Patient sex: F
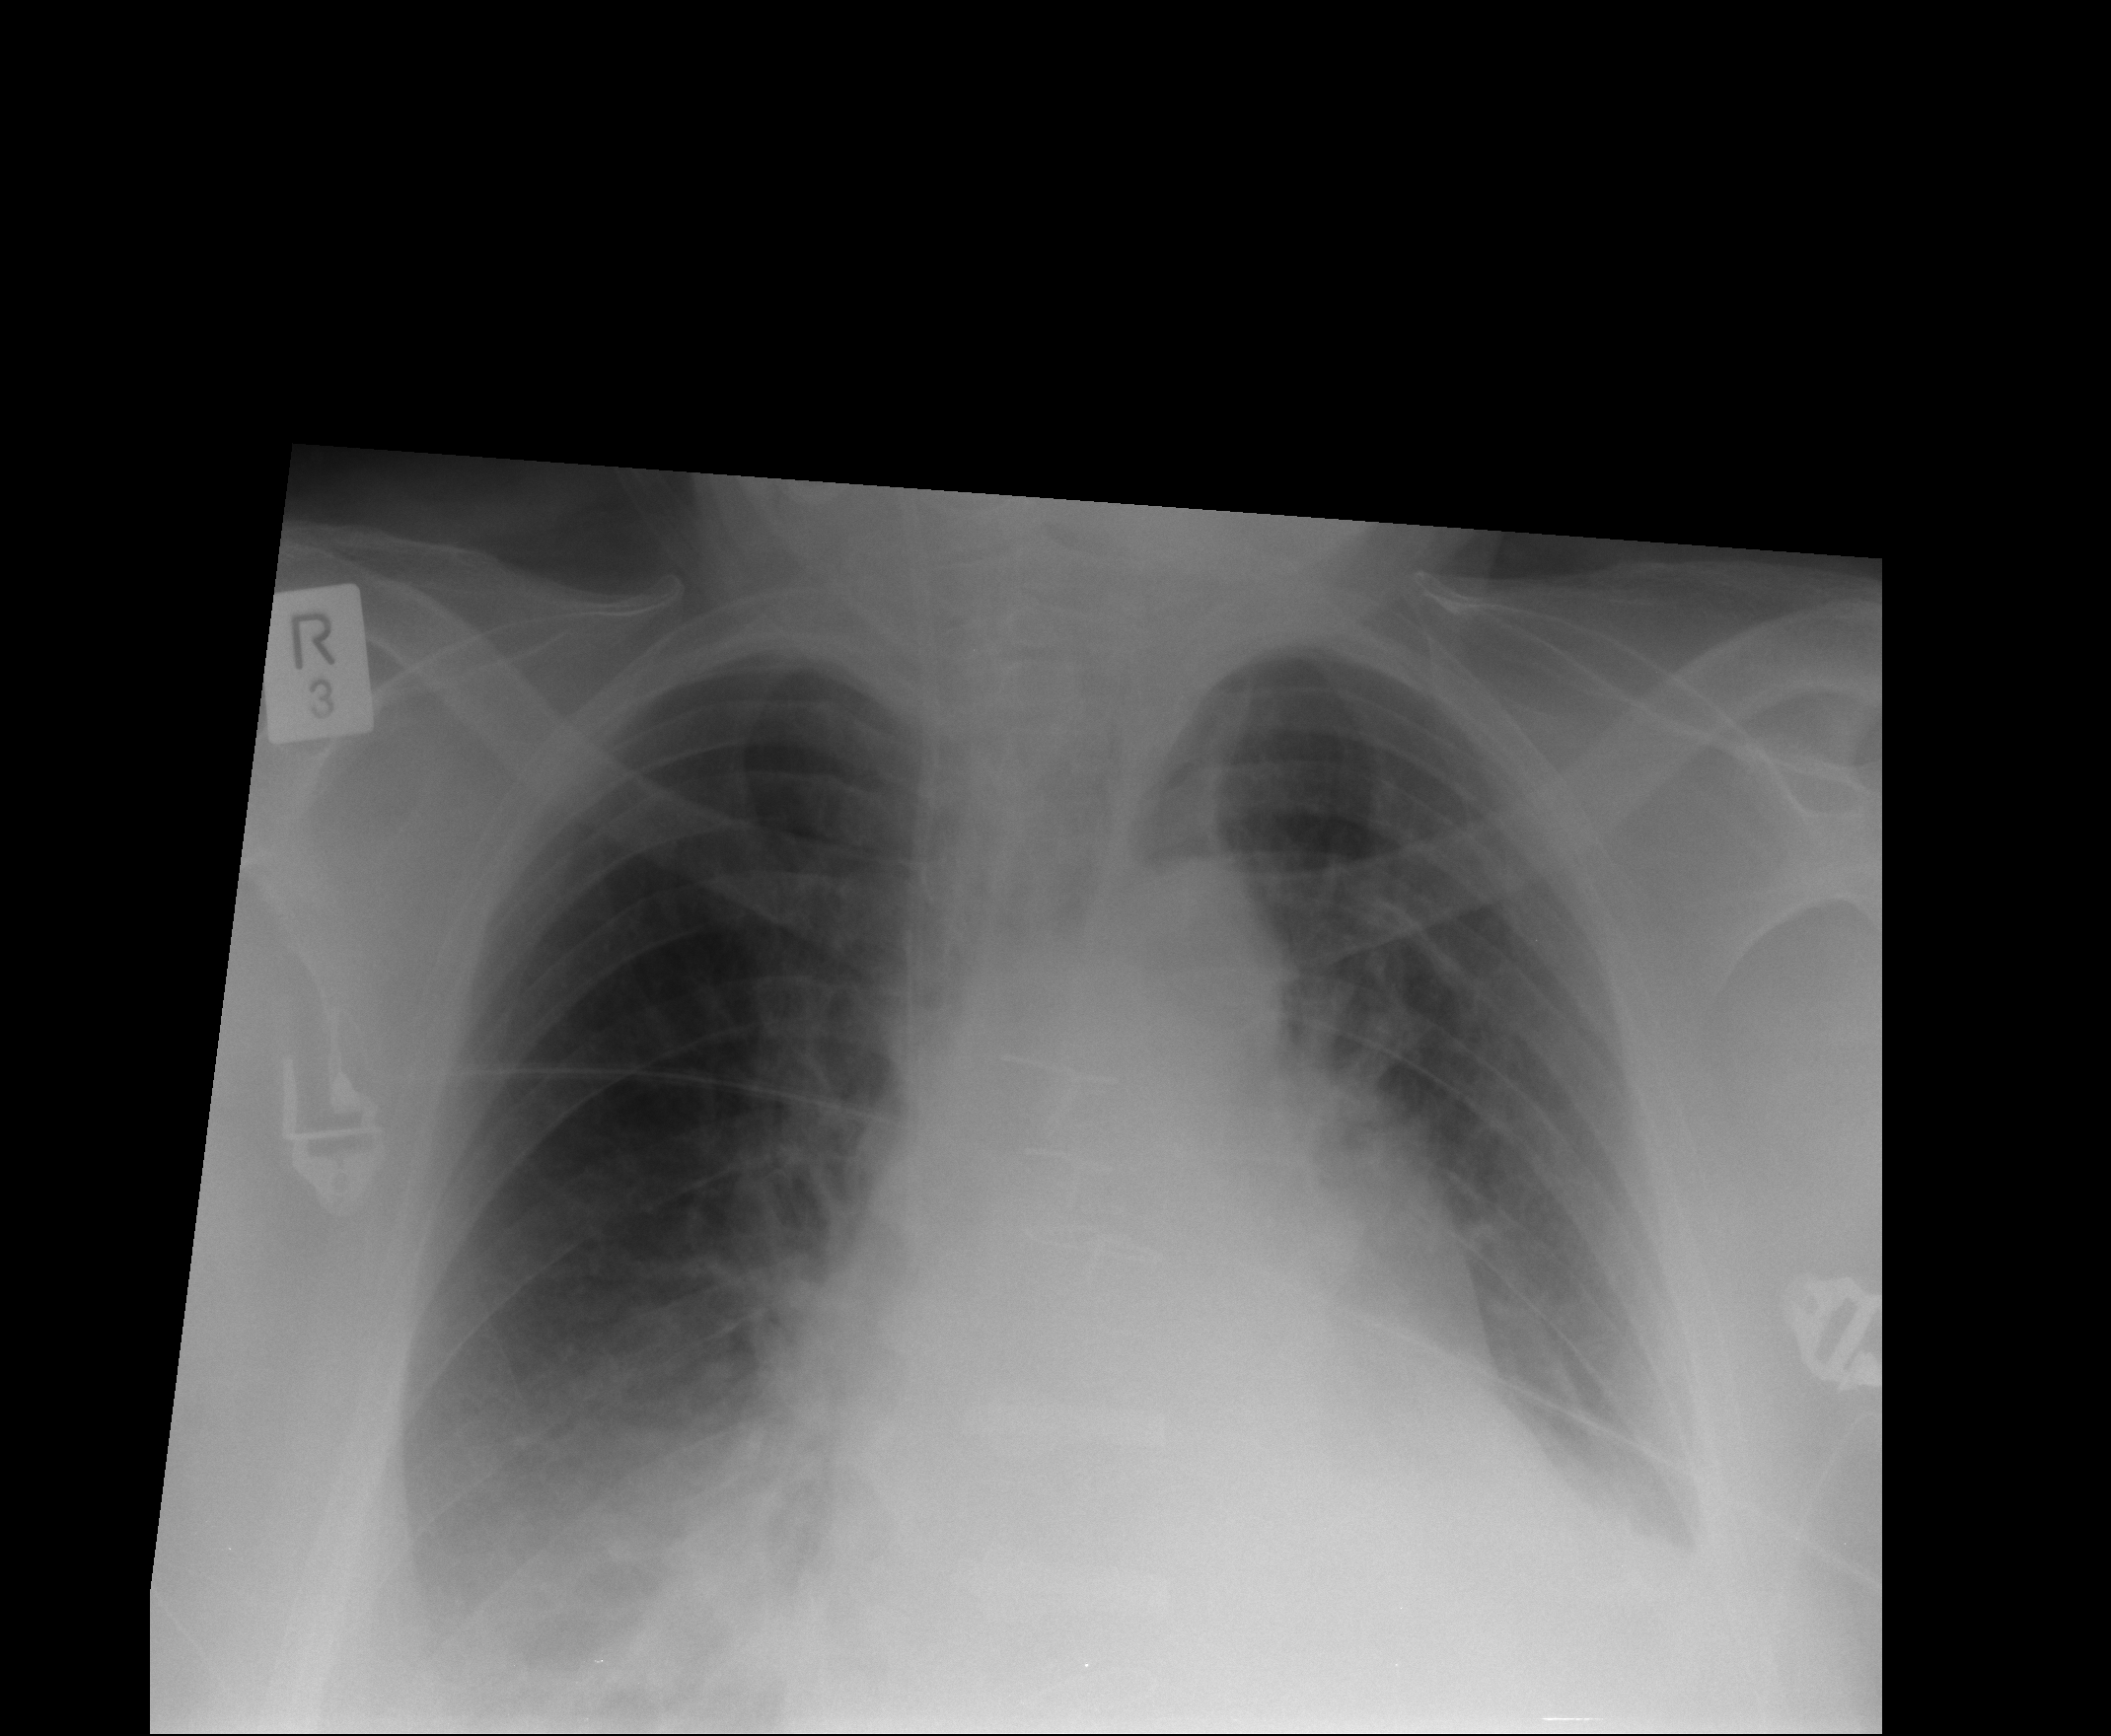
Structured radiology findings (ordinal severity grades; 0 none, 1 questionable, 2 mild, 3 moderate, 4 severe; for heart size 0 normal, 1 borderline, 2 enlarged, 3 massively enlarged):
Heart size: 2
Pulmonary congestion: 2
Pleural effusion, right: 2
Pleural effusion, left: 2
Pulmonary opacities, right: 1
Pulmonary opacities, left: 0
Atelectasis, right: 2
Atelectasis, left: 3